Question: I have created a custom 'list', the 'adapter' of which contains three components song title, song number and favorite icon. The favorite icon is meant to mark or unmark the favorite item in the list.
Please have a look to the attached video to understand what is the problem.
<URL>
When I click on the star, the icon gets selected/unselected and fires the 'setOnFavoriteChangeListener' event. In the event I check the 'isFavorite' status and update the database accordingly. Here is the full code of adapter:
'''
public class song_index_adapter extends ArrayAdapter<song_index_model>{ //implements View.OnClickListener {
private ArrayList<song_index_model> dataSet;
Context mContext;
private int lastPosition = -1;
public song_index_adapter(ArrayList<song_index_model> data, Context context) {
super(context, R.layout.song_index_row, data);
this.dataSet = data;
this.mContext=context;
}
// View lookup cache
private static class ViewHolder {
TextView txt_sno;
TextView txt_title;
MaterialFavoriteButton favorite;
}
@NonNull
@Override
public View getView(int position, @Nullable View convertView, @NonNull ViewGroup parent) {
// Get the data item for this position
final song_index_model dataModel = getItem(position);
// Check if an existing view is being reused, otherwise inflate the view
final ViewHolder viewHolder; // view lookup cache stored in tag
final View result;
if (convertView == null) {
viewHolder = new ViewHolder();
LayoutInflater inflater = LayoutInflater.from(getContext());
convertView = inflater.inflate(R.layout.song_index_row, parent, false);
viewHolder.txt_sno = (TextView) convertView.findViewById(R.id.sno);
viewHolder.txt_title = (TextView) convertView.findViewById(R.id.songTitle);
viewHolder.favorite = (MaterialFavoriteButton) convertView.findViewById(R.id.indexfav);
result=convertView;
convertView.setTag(viewHolder);
} else {
viewHolder = (ViewHolder) convertView.getTag();
result=convertView;
}
Animation animation = AnimationUtils.loadAnimation(mContext, (position > lastPosition) ? R.anim.up_from_bottom : R.anim.down_from_top);
result.startAnimation(animation);
lastPosition = position;
viewHolder.txt_sno.setText(dataModel.getSno());
viewHolder.txt_title.setText(dataModel.getTitle());
//--- following conditional statements take care to
//--- not to show a star with the index letter
if(viewHolder.txt_sno.getText().toString().equals(""))
viewHolder.favorite.setVisibility(View.GONE);
else
viewHolder.favorite.setVisibility(View.VISIBLE);
viewHolder.favorite.setFavorite(dataModel.getFav());
int fsize = (gvar.fontsize * gvar.fontstep) + gvar.fontmin;
viewHolder.txt_title.setTextSize(fsize);
viewHolder.txt_sno.setTextSize(fsize);
viewHolder.favorite.setOnFavoriteChangeListener(new MaterialFavoriteButton.OnFavoriteChangeListener() {
@Override
public void onFavoriteChanged(MaterialFavoriteButton buttonView, boolean isfavorite) {
DBHelper db = new DBHelper(mContext);
SQLiteDatabase sdb = db.getWritableDatabase();
boolean isUpdate = db.updateData(gvar.table,dataModel.getSno(),dataModel.getTitle(),dataModel.getSong(),dataModel.getCategory(),isfavorite);
if(!isUpdate)
Toast.makeText(mContext, "Song Selection could not be saved", Toast.LENGTH_SHORT).show();
else {
Toast.makeText(mContext, "Updated " + dataModel.getSno(), Toast.LENGTH_SHORT).show();
Log.e("UPDATED", dataModel.getSno() + " " + isfavorite);
}
}
});
return convertView;
}
'''
}
This event is inside the 'adapter' file which is set on the 'listview' and it basically checks the status of the favorite star and update the status of the song in the database.
You can see the 'Toast' messages prompting about the update.
My problem is that even if I'm simply scrolling up and down without pressing the star icon, then also the 'setOnFavoriteChangeListener' event keeps firing. This can be seen in the 'Toast' messages and in the 'Log' records. I'm attaching snapshot of the Log records also for you to view.

I personally changed the favorite icon of only song no 9 and 42 in the beginning and 35 in the end. In between I only kept scrolling up and down and you can see how the UPDATE is happening by itself.
My aim is to mark the list of favorite items.
'setOnFavoriteChangeListener'
Is there any other method to mark favorite items from a list and save them in the database.
Thanks in advance
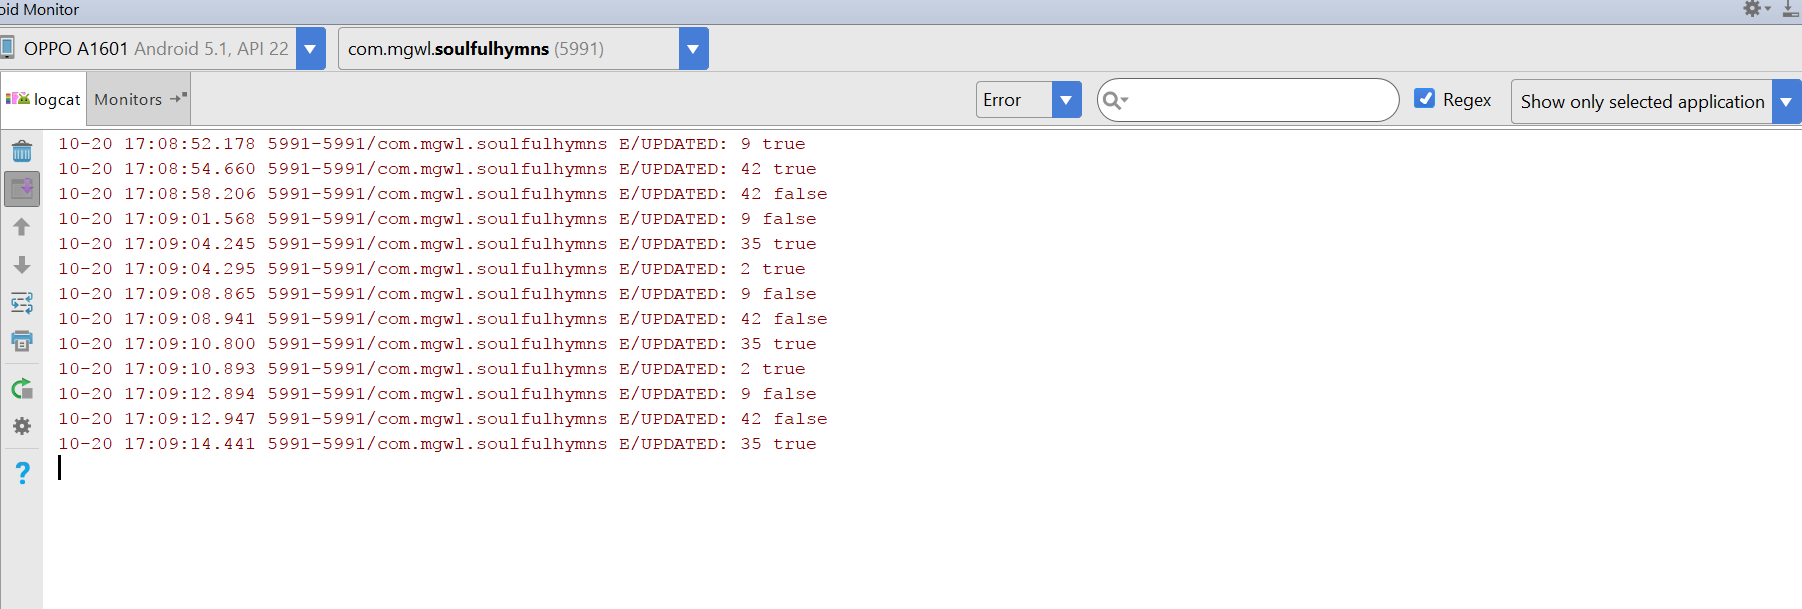
Answer: I think I figured out your problem. It has to do with the fact your are recycling your ListView's items. During the initial load everything works fine and nothing is selected and the call dataModel.getFav() returns false so when your call viewHolder.favorite.setFavorite() the MaterialFavoriteButton doesn't fire it's set OnFavoriteChangeListener. The reason for this is, because internally it checks to see if the new favorite state is different from the last as an optimization to prevent unnecessary work (<URL> position argument. This is much more efficient because you won't have to constantly access the Database anytime the ListView is scrolled.